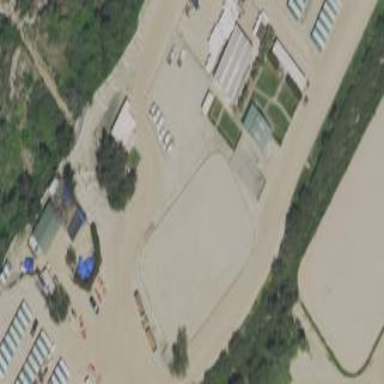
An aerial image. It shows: Equestrian pitch with sand surface for leisure land activities.